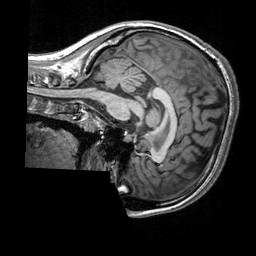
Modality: T1w
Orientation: sagittal
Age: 22
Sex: female
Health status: healthy
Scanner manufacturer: siemens
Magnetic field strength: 3 T
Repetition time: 2.3 s
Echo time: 0.00303 s